二年级 · 组合几何学
下面是小明一次立定跳远的照片，按拍摄时间的先后顺序排列正确的是（）。
(1)

(2)

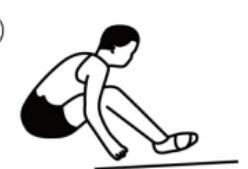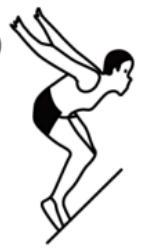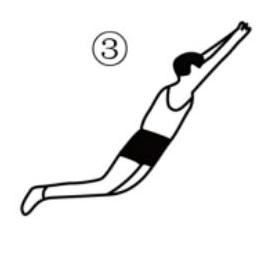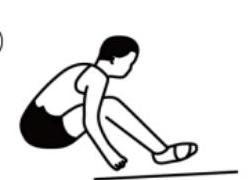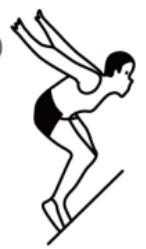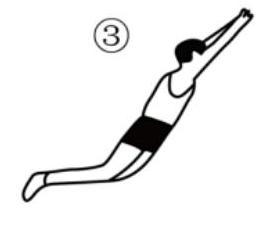
A. (1)(2)(3)
B. (1)(3)(2)
C. (2)(3)(1)
答案: C
解析: $\mathrm{C}$

【分析】立定跳远先准备起跳, 接下去在空中跳跃, 最后落地, 据此解答即可。

【详解】下面是小明一次立定跳远的照片, 按拍摄时间的先后顺序排列正确的是(2)(3)(1)。

(1)

(2)

故答案为: C

【点睛】本题的解答关键是要明确立定跳远的步骤。